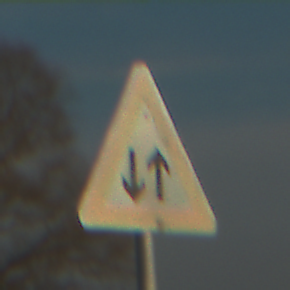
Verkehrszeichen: Gegenverkehr
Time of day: SunriseSunset
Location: Outdoor (RoadRail)
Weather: PartlyCloudy
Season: NotSpecified
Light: Natural